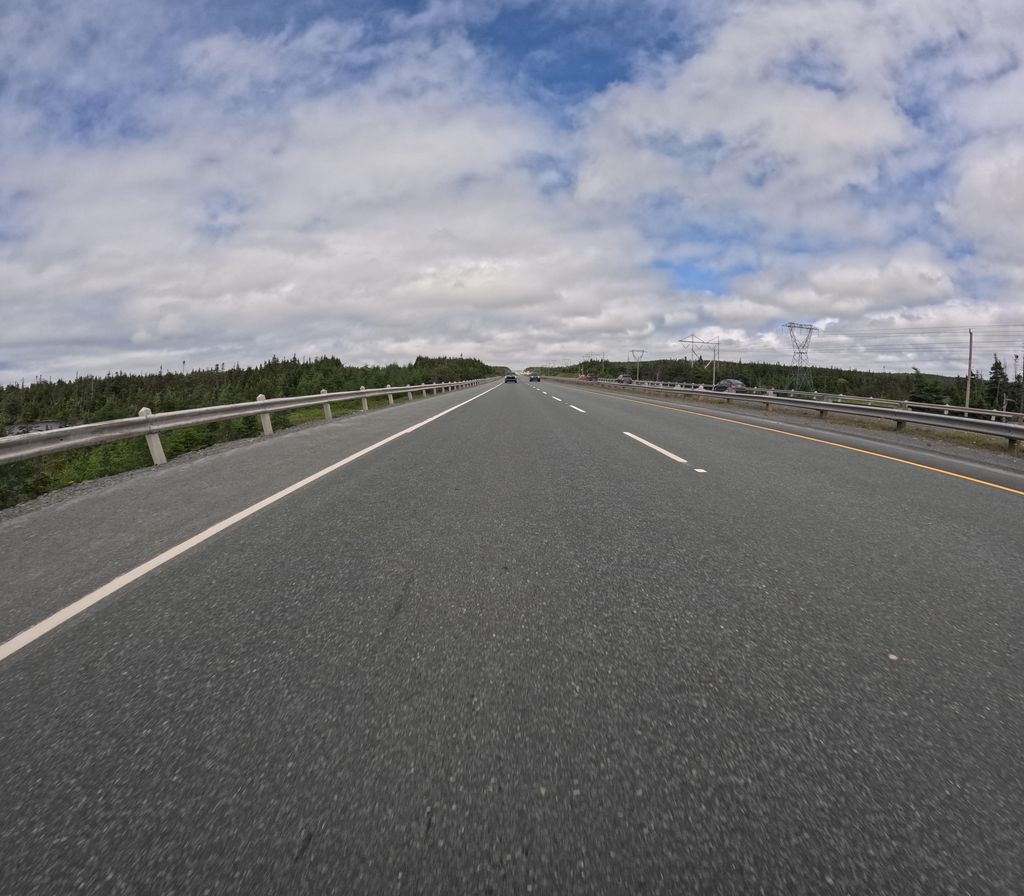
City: st_johns